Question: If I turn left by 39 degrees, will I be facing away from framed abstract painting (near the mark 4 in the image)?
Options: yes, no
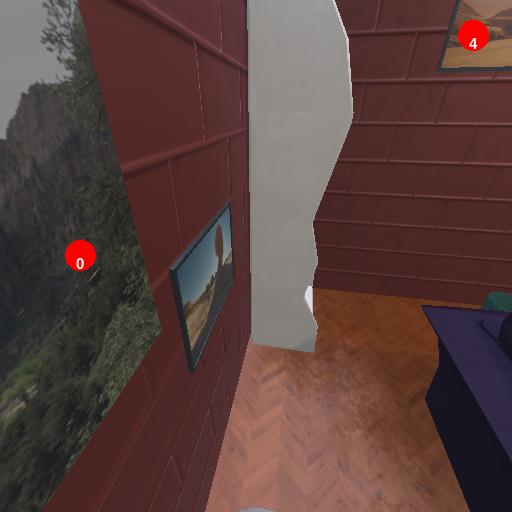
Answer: yes